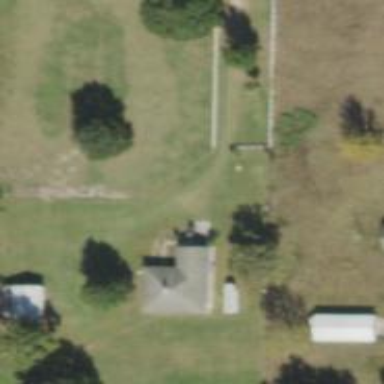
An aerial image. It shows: Driveway.